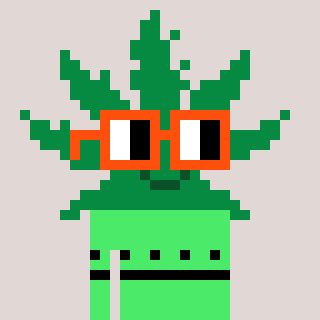
a pixel art character with square orange glasses, a weed-shaped head and a teal-colored body on a warm background